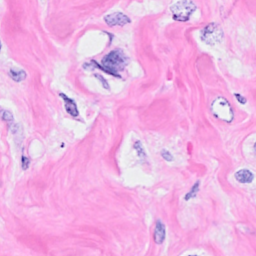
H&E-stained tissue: Breast